Question: Trying to print put age groups in "Buckets" bins to use visualization.
I'm trying to group age ranges in each buckets by using ifelse fun, it is populating only Bucket1 and Bucket2. However function has Buckets3 and 4 as well.
Using Titanic_train (data)
'''
titc=Titanic_train
titc$buckets = ifelse(titc$age<=20, "Bucket1",
ifelse(titc$age>20|titc$age<=40, "Bucket2",
ifelse(titc$age>40|titc$age<=60, "Bucket3", "Bucket4")))
'''

I want age has to group by Buckets with help of ifelse, most important if age is blank NA then it has to fall in Bucket1.
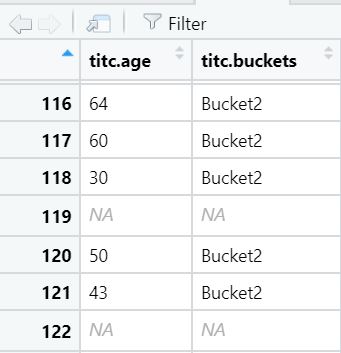
Answer: I don't think your data is fully reproducible, but the 'cut' function does what you want.
Try:
'''
cut(titc$age, breaks = c(20, 40, 60))
'''
You can add customized labels too. See '?cut'